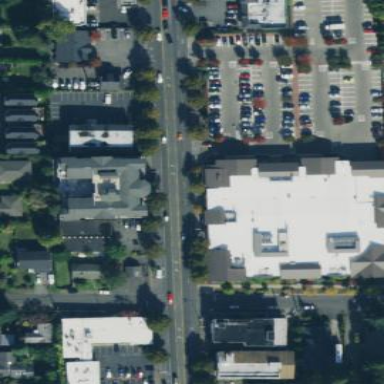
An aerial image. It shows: Retail building housing supermarket.